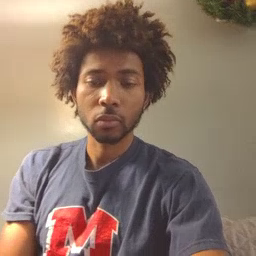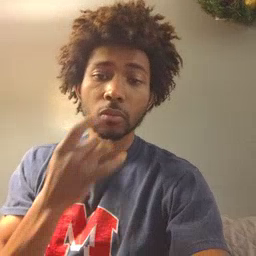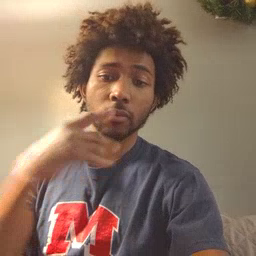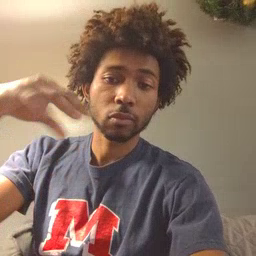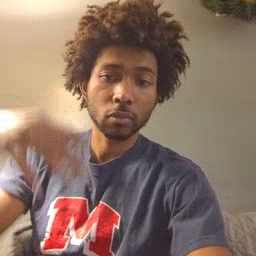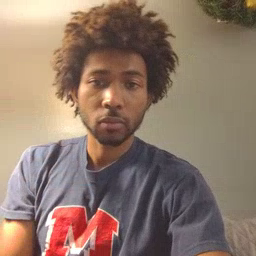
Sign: lamp